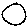
Label: circle